Question: This is the current formula that works well when copied down, but now I want the false value to no longer be "", and instead be the value that is 2 columns adjacent to it.
'''
=IF(OR(F2="Craps",F2="$$$",F2="PtEst"),"ComeOut","")
'''
For instance, when this formula is in cell 'G3', I want it to return the value in 'E2'. However, this is not a consistent relative reference.
This needs to be conditional based upon the previous cell being true/false, and want the result to be from the most recent 'ComeOut' to take the value in the same row as the most recent 'ComeOut' and return the value in column 'E' that corresponds with that row of the most recent 'ComeOut'.
Any help or insight is greatly appreciated.
Here's my spreadsheet:

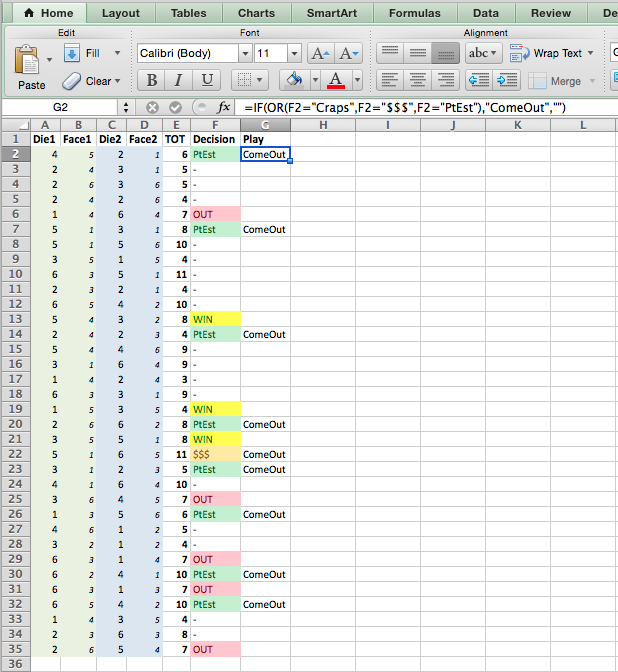
Answer: To get expected output please try:
- 'G2'- in 'G3' enter:'=IF(OR(F3="Craps",F3="$$$",F3="PtEst"),"ComeOut",IF(G2="ComeOut",E2,G2))'
and fill it down.
If the the previous value in 'G' column is "ComeOut", then take corresponding 'E' value. If not - copy previous 'G' column value.